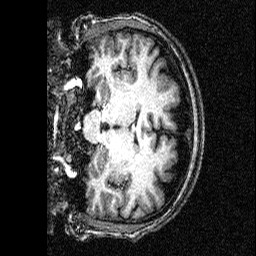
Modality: T1w
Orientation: coronal
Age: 24
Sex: female
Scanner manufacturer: siemens
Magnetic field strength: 3 T
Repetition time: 2.5 s
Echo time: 0.00393 s